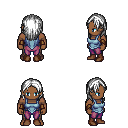
a pixel art fantasy rpg character, male body template, human, dark skin, blue vest, magenta pants, white long hairstyle, cloth bracers, brown shoes, four views (front, back, left, right), 2x2 character sprite sheet, small pixel art, hard edges, no anti-aliasing